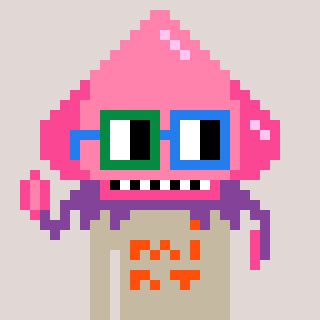
a pixel art character with square green and blue glasses, a squid-shaped head and a bege-colored body on a warm background